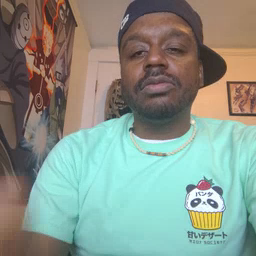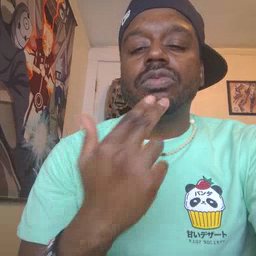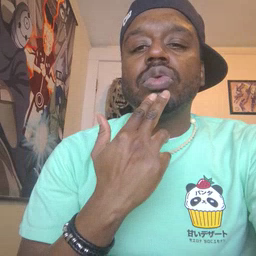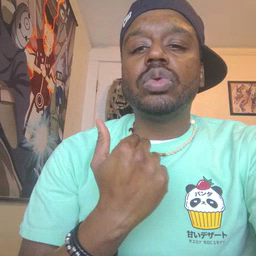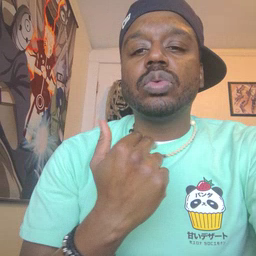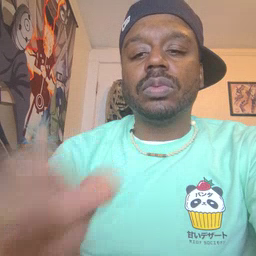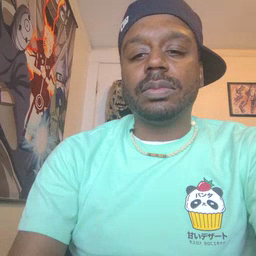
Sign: cute